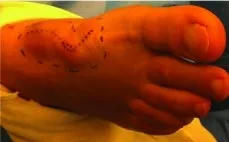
First Patient. A. Pre-operative tracing of lymphatic.
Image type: medical_photograph (skin_photograph)